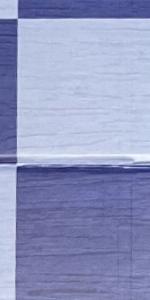
Label: Empty